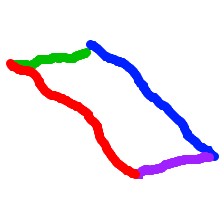
Shape: parallelogram